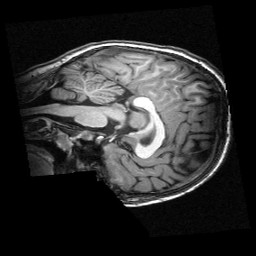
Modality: T1w
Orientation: sagittal
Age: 10
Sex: male
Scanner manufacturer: siemens
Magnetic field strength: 3 T
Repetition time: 2.3 s
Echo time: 0.00336 s